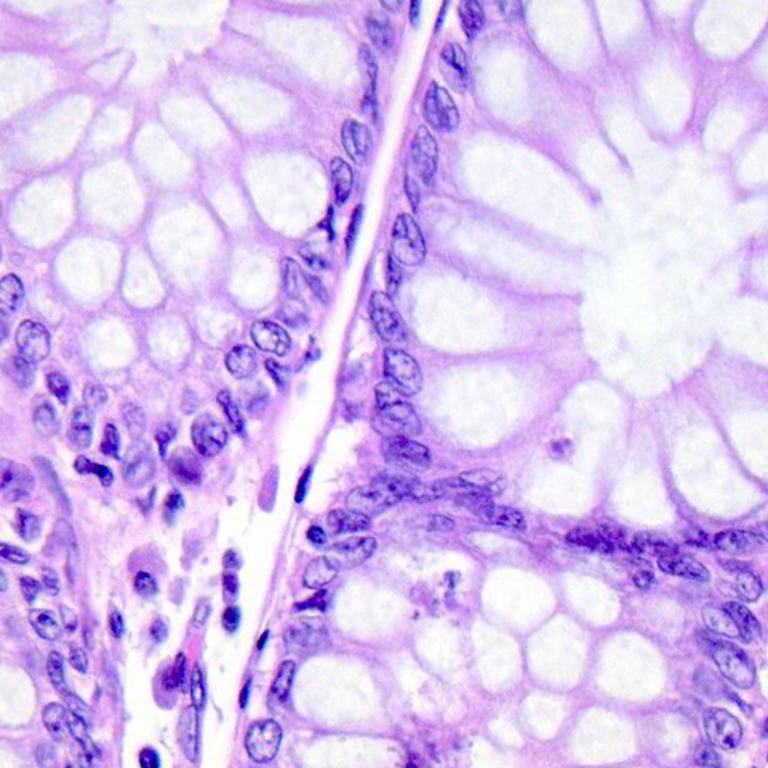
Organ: colon
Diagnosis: benign